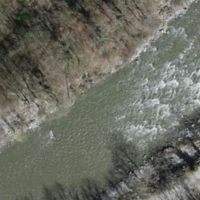
EUNIS habitat code: 15
Species observed at this site:
Certhia brachydactyla
Motacilla cinerea
Cyanistes caeruleus
Corvus cornix
Ptyonoprogne rupestris
Carduelis carduelis
Turdus merula
Muscicapa striata
Parus major
Erithacus rubecula
Mergus merganser
Phoenicurus ochruros
Sitta europaea
Columba livia
Passer italiae
Picus viridis
Motacilla alba